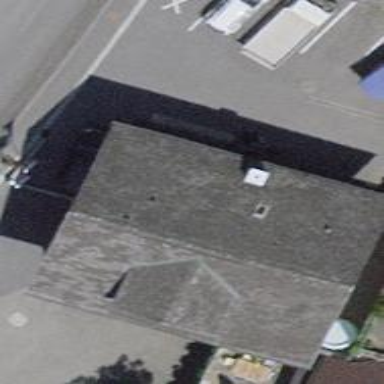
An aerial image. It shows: Restaurant.